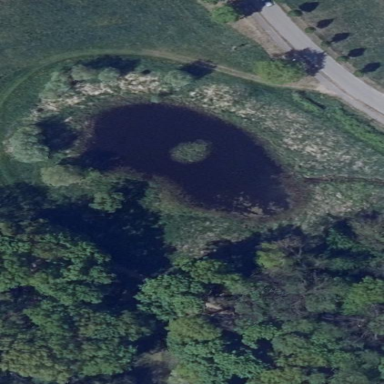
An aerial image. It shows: Peaceful pond surrounded by nature.